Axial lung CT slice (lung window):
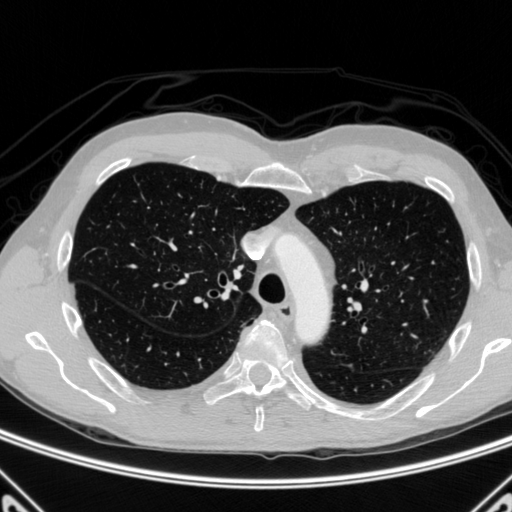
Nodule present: no